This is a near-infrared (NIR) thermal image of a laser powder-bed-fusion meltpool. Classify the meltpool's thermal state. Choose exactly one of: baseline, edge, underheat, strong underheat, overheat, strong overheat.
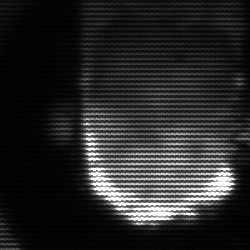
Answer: baseline